Question: I have some code written from a friend(see below).
There are 2 things.
- I create a DOM using the <URL> method of the browser. I have a sample SVG string to create my DOM from. The new DOM created is 'svgDOMfromString'- There is also another DOM that is already there, 'svgDOM'
The function below is supposed to extract paths and their matrices out of an SVGdom.
I have a sample SVG string at the top of the function - This is what I would like to parse, not the 'SVGDom.'
The problem is that the 2 DOM's I am trying to parse have a different format, therefore if I try to parse the 'svgDOMfromString' I get an error.

'''
function parseAllPathsAndGetMatrixes(svgDOM)
{
var svgsvg = '<svg width="500" height="400" xmlns="http://www.w3.org/2000/svg"><!-- Created with Method Draw - http://github.com/duopixel/Method-Draw/ --><g><title>background</title><rect fill="#fff" id="canvas_background" height="402" width="502" y="-1" x="-1"/> <g display="none" overflow="visible" y="0" x="0" height="100%" width="100%" id="canvasGrid"><rect fill="url(#gridpattern)" stroke-width="0" y="0" x="0" height="100%" width="100%"/></g></g><g><title>Layer 1</title><ellipse ry="69" rx="75" id="svg_1" cy="172" cx="207" fill-opacity="0.7" stroke-width="2" stroke="#995757" fill="#FF8787"/></g></svg>';
var parser = new DOMParser();
svgDOMfromString = parser.parseFromString(svgsvg, "image/svg+xml");]
var paths = [];
// Create a clone of svgDOM
svgDOM = $(svgDOM).clone();
svgDOM.css("visibility", "hidden");
$("body").append(svgDOM);
svgDOM = svgDOM[0];
// Remove first group: there are no renderable elements
$(svgDOM).find('g').first().remove();
// Convert all elements to paths, because we cannot deal with other elements in further processings
$(svgDOM).find('ellipse,circle,line,polyline,polygon,rect').each(function ()
{
svgCanvas.convertToPathCustom($(this)[0]);
});
// Extract attributes of paths (including essential color attrs)
// and get the relation matrix of each path which is used for flattening transforms
$(svgDOM).find('path').each(function ()
{
var path = {};
var pathDOM = $(this)[0]; // DOM path
var nodes = [],
values = [];
for (var attr, i = 0, attrs = pathDOM.attributes, l = attrs.length; i < l; i++)
{
attr = attrs.item(i)
path[attr.nodeName] = attr.nodeValue;
}
//var arr = Raphael.path2curve(path.d); // mahvstcsqz -> MC
//arr = Raphael._pathToAbsolute(arr); // mahvstcsqz -> uppercase
//var d = Array.prototype.concat.apply([], arr).join(" ");
//path["arr"] = arr;
path["d"] = path.d;
// Get the relation matrix that converts path coordinates
// to SVGroot's coordinate space
var m = pathDOM.getTransformToElement(svgDOM);
path["matrix"] = {
a: m.a,
b: m.b,
c: m.c,
d: m.d,
e: m.e,
f: m.f
};
paths.push(path);
console.log(paths[0]);
});
$(svgDOM).remove();
//console.log("PATHS:",paths);
return paths;
}
'''
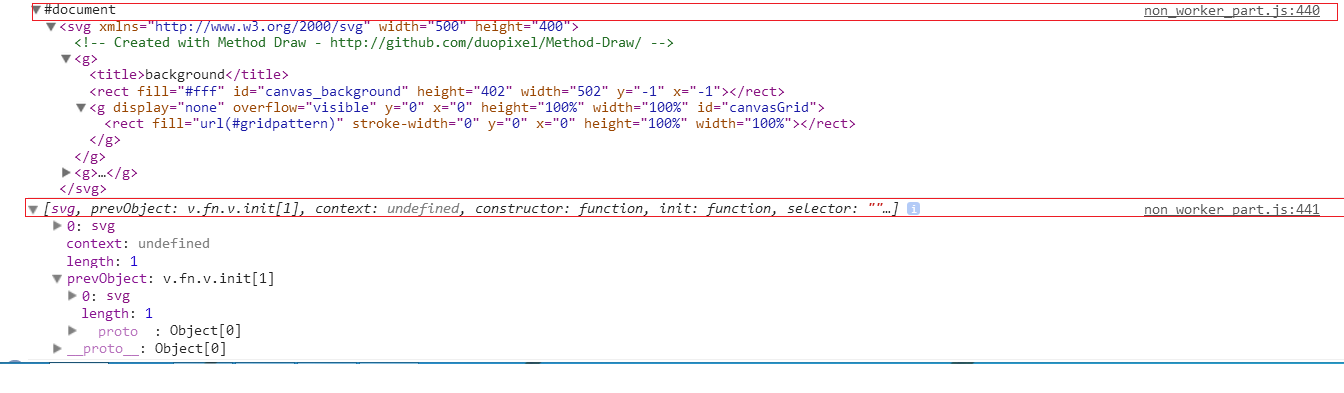
Answer: 'svgDOM' is a jQuery object. Try logging 'svgDOM[0]' instead.
If you want to make svgDOM a jQuery object do: '$(svgDOMfromString)'